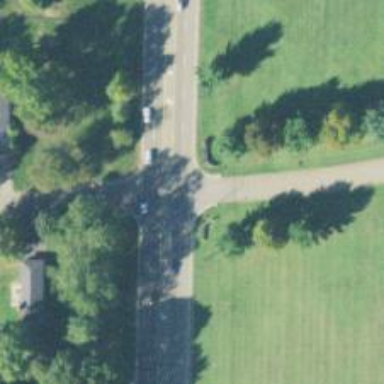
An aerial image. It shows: Stop road.